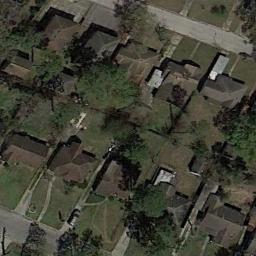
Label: medium_residential